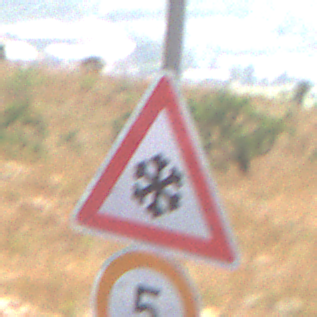
Verkehrszeichen: SchneeOderEisglaette
Zusatzzeichen unten: Geschwindigkeit5
Umgebung: Outdoor, Nature
Tageszeit: Midday
Wetter: PartlyCloudy
Licht: Natural
Jahreszeit: NotSpecified
Kontrast: HighContrast